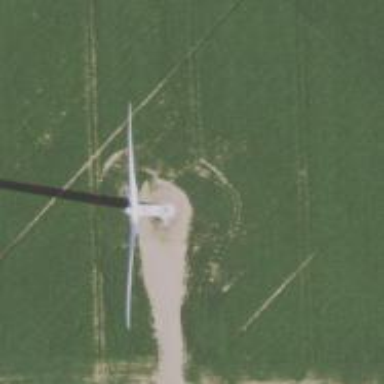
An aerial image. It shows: Wind turbine generator that utilizes wind as its source for generating electricity. It is of the horizontal axis type.